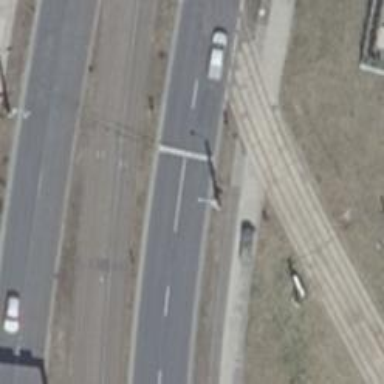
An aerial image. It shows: Tram crossing on the railway.